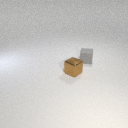
small brown metal cube to the left of small gray rubber cube